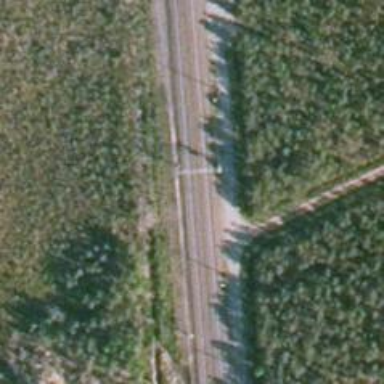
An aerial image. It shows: Continuous rail railway with electrified contact line.